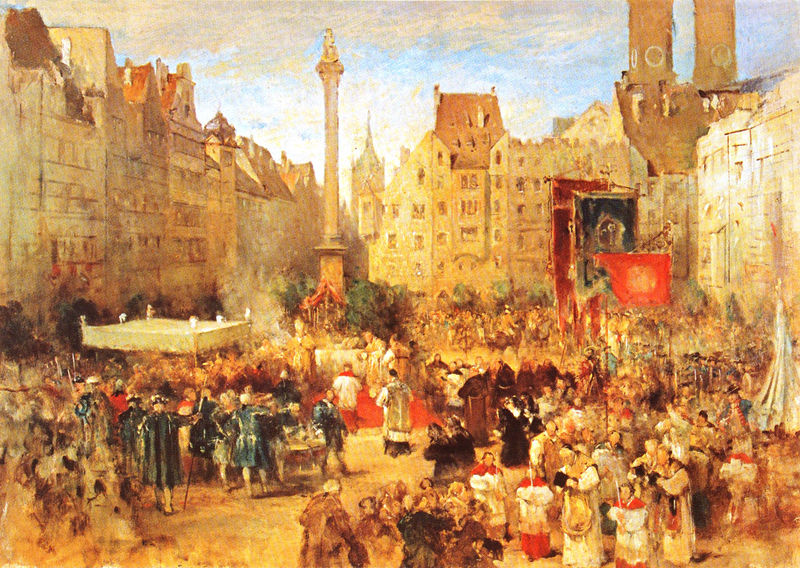
Titel: Fronleichnamsprozession auf dem Marienplatz in München
Künstler: Louis von Hagn
Standort: München
Institution: Neue Pinakothek
Schlagwörter: blau, himmel, mann, weiß, aquarell, frauen, gelb, grün, himmerl, menschen, ocker, stadt, braun, fenster, frau, licht, männer, schmuck, schwarz, säule, gebäude, rot, schirm, beige, fest, versammlung, mensch, pelz, häuser, kirche, sonne, geistlicher, gold, lange haare, adel, renaissance, kinder, stock, turm, skulptur, statue, sommer, fahnen, fassaden, italien, türen, stab, flagge, jungen, warm, abstrakt, dächer, giebel, wasserfarbe, markt, platz, banner, bischof, papst, soldaten, realistisch, plastik, edel, junge, türme, münchen, denkmal, volk, gebet, menschenmenge, rathaus, altar, rom, talare, prister, pfarrer, jäger, ostern, messdiener, messe, ministrant, ministranten, priester, obelisk, mönch, bischöfe, geistliche, marktplatz, mönche, prozession, hochzeit, frühjahr, flaggen, edelmann, skizzen, taufe, maria, station, zelt, turmuhr, frauenkirche, häuserfront, uhren, piazza, hauptplatz, aquarel, mariensäule, piazzo, fronleichnam, grüne flagge, himmelszelz, hl.messe, häuserfronten, krauz, m,markt, marienstandbild, marienstatue, massen, menschenauflaiuf, menschenmassen, ornate, pastroen, peronen, poppolo, preiester, prozedur, rote fahne, roter teppich, skulptue, vatikanenstadt, vatikanstaat, weihe, weisse haare